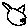
Label: cat